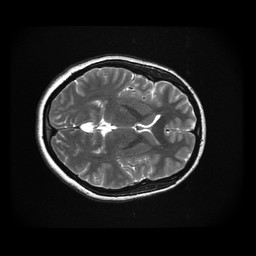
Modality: T2w
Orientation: axial
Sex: female
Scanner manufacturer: ge
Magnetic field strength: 3 T
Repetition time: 5 s
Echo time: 0.1019 s